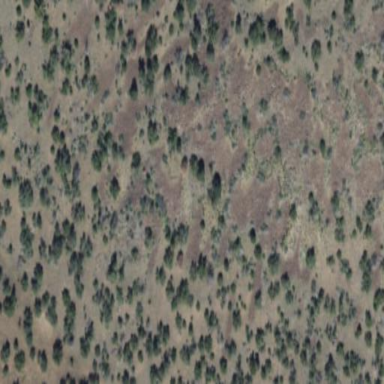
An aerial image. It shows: Patch of scrub vegetation.